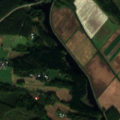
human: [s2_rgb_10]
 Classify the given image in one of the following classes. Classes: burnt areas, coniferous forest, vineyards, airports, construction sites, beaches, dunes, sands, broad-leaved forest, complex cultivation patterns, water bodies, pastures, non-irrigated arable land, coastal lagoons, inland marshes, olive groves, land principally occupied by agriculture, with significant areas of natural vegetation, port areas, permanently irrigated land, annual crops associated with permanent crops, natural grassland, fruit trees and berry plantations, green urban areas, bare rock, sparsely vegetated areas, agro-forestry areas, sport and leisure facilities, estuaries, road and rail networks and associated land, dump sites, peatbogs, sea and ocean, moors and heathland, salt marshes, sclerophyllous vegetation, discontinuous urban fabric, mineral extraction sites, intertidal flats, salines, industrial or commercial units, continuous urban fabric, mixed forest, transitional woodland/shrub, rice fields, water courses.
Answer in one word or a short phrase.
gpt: non-irrigated arable land, land principally occupied by agriculture, with significant areas of natural vegetation, coniferous forest, mixed forest, water bodies